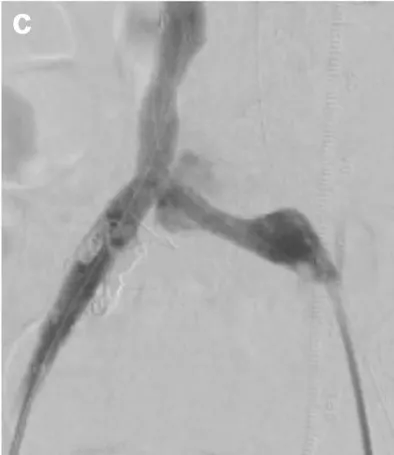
Venographic imaging. C) Bilateral femoral vein angiogram after kissing technique stent insertion. Severe stenosis in the IVC has improved, and caval venous flow has recovered after insertion of bare metallic stents. Minimal contrast agent filling of the aneurysmal sac is observed.
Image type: radiology (ct)